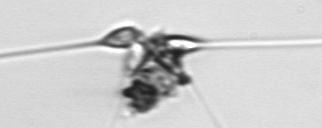
Label: Asterionellopsis_glacialis